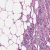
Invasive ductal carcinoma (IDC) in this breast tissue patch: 1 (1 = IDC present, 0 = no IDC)